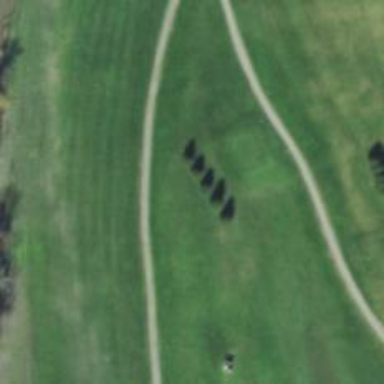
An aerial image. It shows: Golf tee.